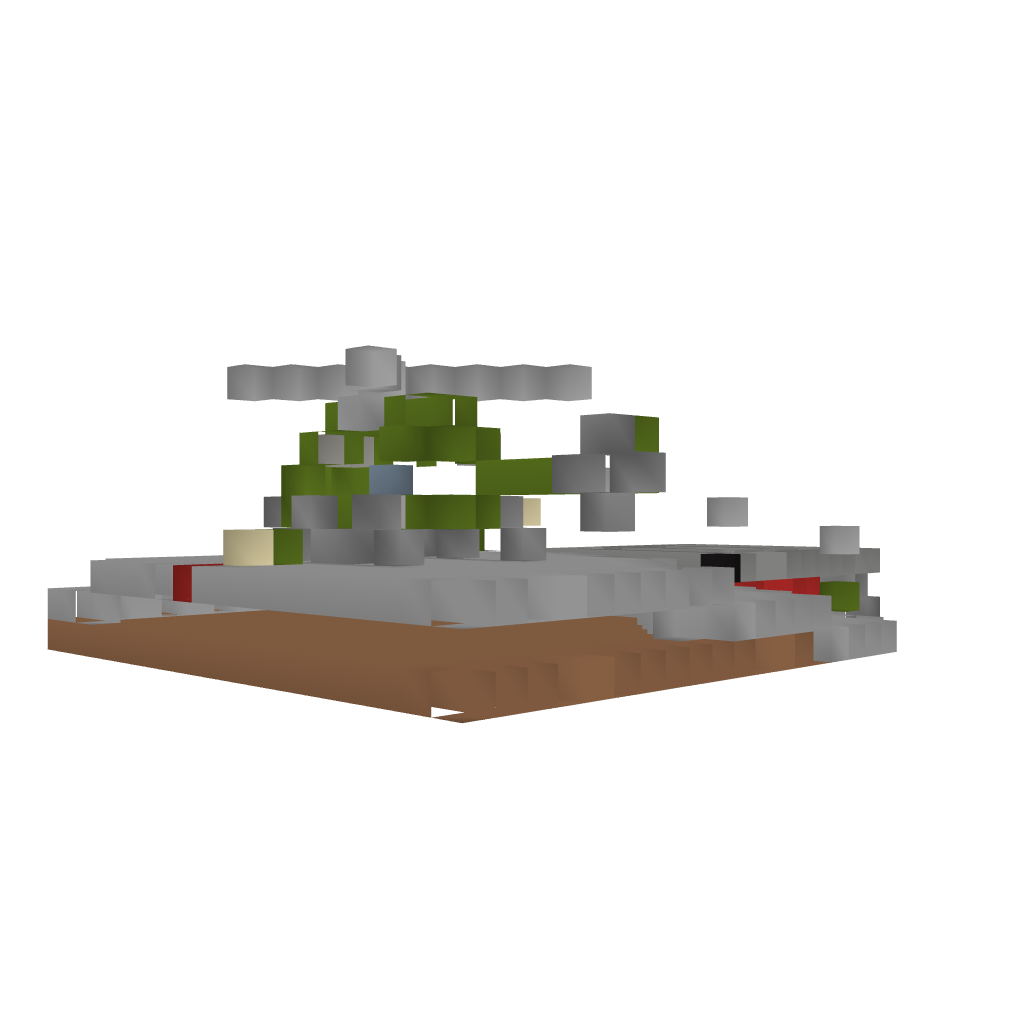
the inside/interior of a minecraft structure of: Chopper Scene